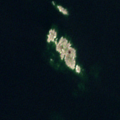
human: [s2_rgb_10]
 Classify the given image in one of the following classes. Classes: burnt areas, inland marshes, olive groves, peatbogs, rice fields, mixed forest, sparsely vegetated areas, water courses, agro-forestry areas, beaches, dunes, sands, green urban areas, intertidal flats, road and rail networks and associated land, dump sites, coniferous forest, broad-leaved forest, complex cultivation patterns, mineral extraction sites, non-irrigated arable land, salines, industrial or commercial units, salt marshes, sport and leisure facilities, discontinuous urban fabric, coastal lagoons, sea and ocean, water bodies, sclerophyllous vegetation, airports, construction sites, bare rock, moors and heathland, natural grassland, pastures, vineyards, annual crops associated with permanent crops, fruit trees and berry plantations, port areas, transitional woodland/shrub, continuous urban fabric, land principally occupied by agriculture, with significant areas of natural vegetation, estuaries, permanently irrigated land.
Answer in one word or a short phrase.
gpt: sea and ocean